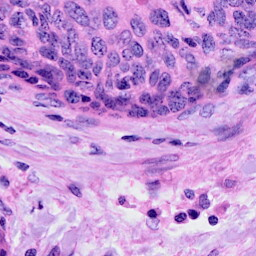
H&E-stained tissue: Cervix